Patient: sex M, age 48
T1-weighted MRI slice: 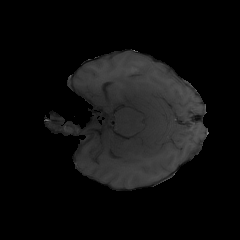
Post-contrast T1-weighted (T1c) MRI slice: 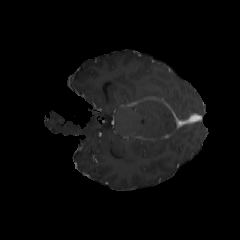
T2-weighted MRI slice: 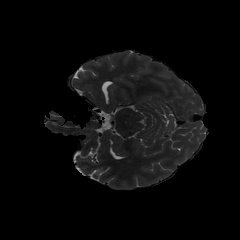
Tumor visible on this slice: no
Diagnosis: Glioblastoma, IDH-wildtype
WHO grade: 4